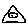
Label: triangle